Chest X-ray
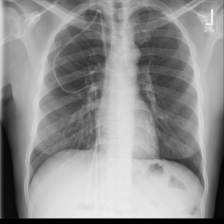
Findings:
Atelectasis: negative
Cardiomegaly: negative
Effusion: negative
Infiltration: negative
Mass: negative
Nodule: negative
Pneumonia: negative
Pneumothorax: negative
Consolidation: negative
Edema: negative
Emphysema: negative
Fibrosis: negative
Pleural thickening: negative
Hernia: negative